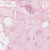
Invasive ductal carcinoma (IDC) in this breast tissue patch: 0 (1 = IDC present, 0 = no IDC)